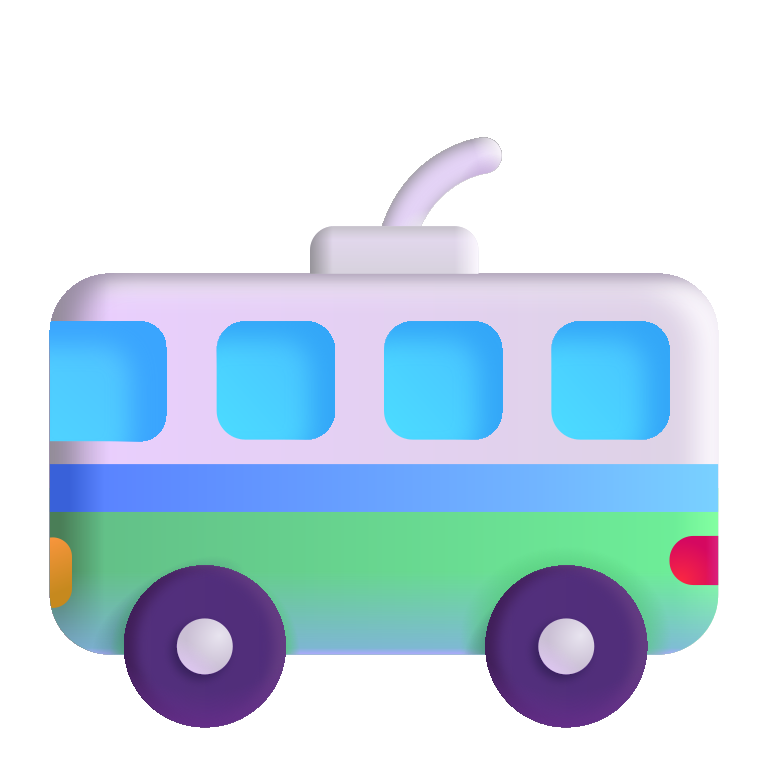
trolleybus color